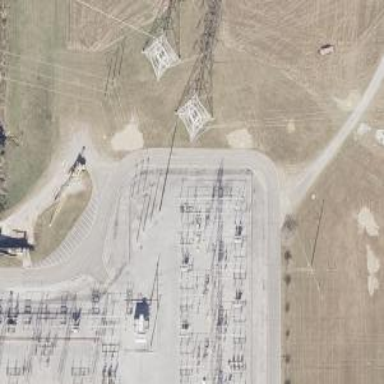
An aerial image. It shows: Switch used for power control.